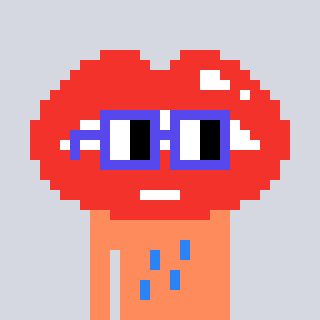
a pixel art character with square blue glasses, a lips-shaped head and a peachy-colored body on a cool background